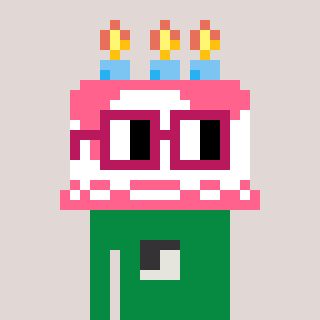
a pixel art character with square dark red glasses, a cake-shaped head and a green-colored body on a warm background